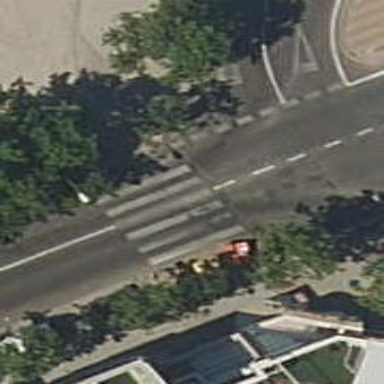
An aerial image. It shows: Uncontrolled zebra crossing on the road.